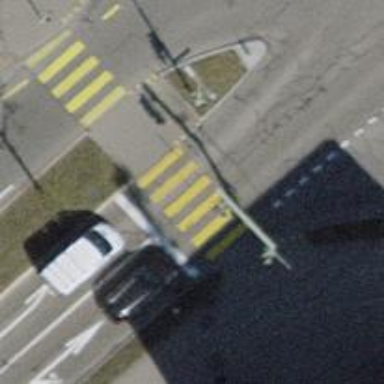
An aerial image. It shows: Crossing with traffic signals.